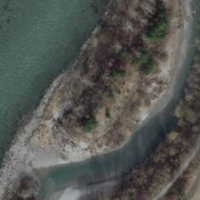
EUNIS habitat code: 15
Species observed at this site:
Lophophanes cristatus
Parus major
Dendrocopos major
Salvia glutinosa
Certhia familiaris
Garrulus glandarius
Chrysotoxum cautum
Aeshna cyanea
Sympetrum sanguineum
Spinus spinus